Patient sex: M
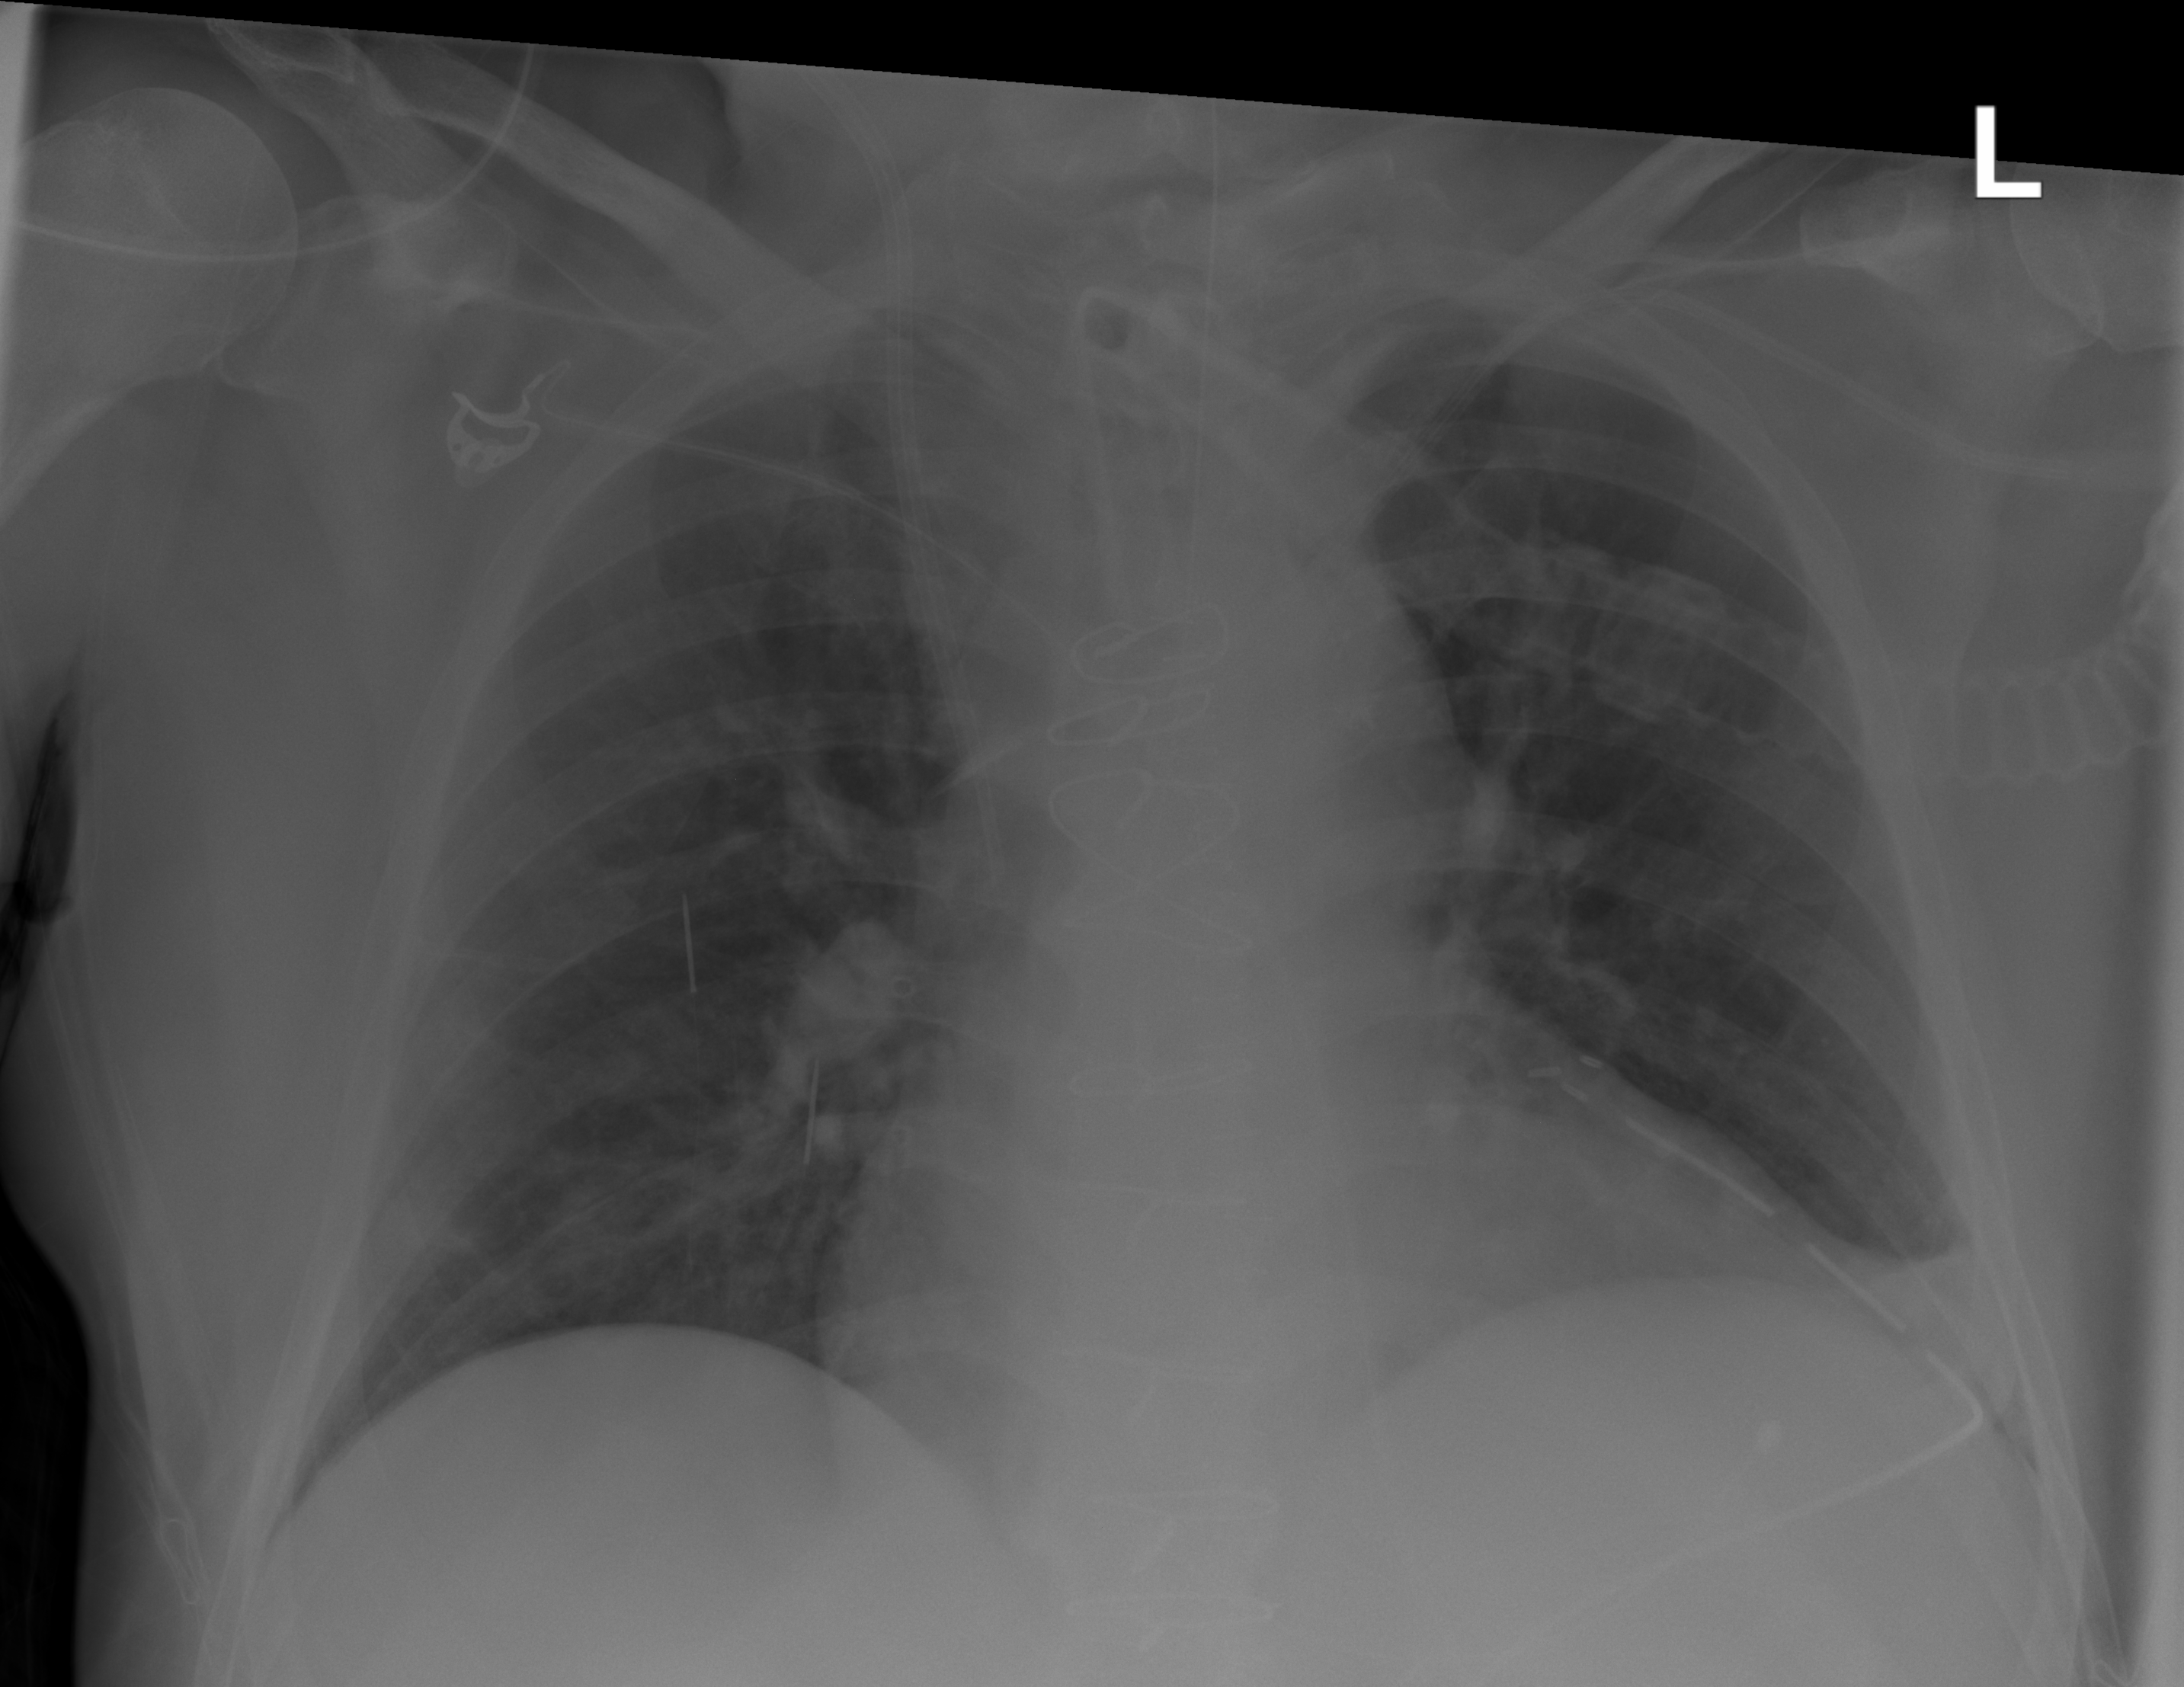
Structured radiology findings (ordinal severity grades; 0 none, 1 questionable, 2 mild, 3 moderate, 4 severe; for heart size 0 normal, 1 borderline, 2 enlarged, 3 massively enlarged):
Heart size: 2
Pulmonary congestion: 0
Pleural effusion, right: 0
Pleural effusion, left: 0
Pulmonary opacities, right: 0
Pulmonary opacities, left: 0
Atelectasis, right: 0
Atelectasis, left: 2